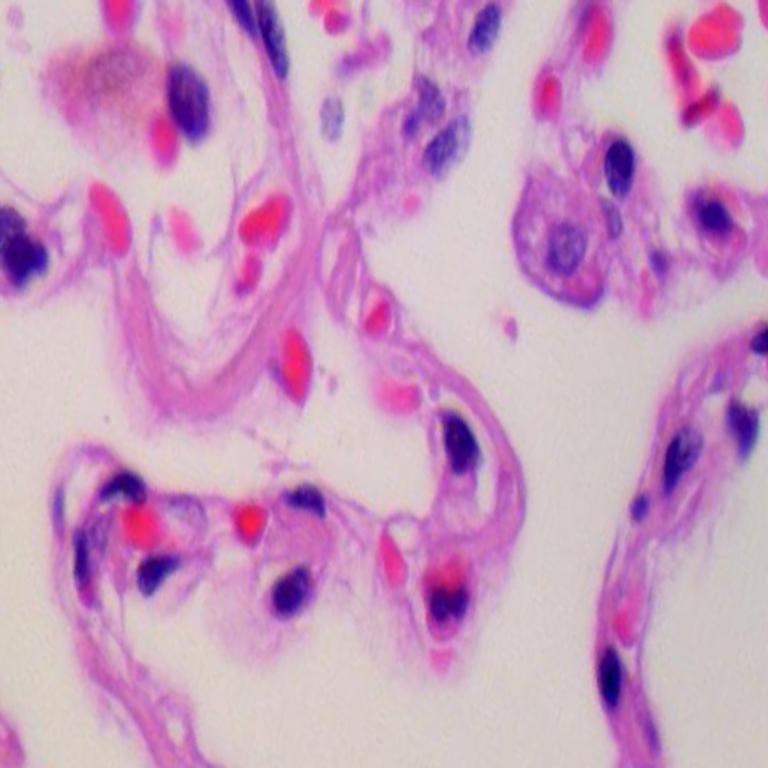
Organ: lung
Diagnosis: benign